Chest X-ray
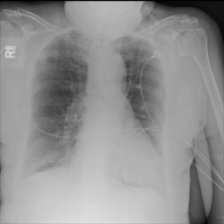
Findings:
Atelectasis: negative
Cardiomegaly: negative
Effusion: negative
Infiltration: negative
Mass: negative
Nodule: negative
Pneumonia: negative
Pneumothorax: negative
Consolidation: negative
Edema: negative
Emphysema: negative
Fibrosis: negative
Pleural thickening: negative
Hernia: negative